Question: Question 1:
Is css possible to make the corner of a img or a div to this?
I don't concern browser support problem, are any css1 or css2 or css3 can make this in easy way?

Question 2:
Can I prevent the css for deepLevel1 which not affect to deepLevel2, without adding any css to deepLevel2
I mean the css will only affect to own level, not deeper level
I only want abc is red, and 123 is still black color.
'''
<!DOCTYPE html>
<html>
<head>
<meta charset="UTF-8">
<style>
#deepLevel1
{
color:red;
}
#deepLevel2
{
}
</style>
</head>
<body>
<div id="deepLevel1">
abc<div id="deepLevel2">123</div>
</div>
</body>
</html>
'''
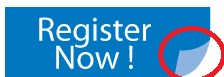
Answer: Hey now you can do easily as like this
check to this live demo <URL>
more info <URL>